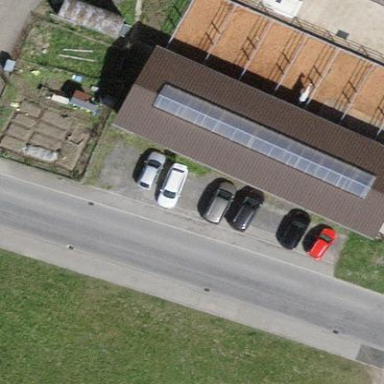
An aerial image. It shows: Stable.